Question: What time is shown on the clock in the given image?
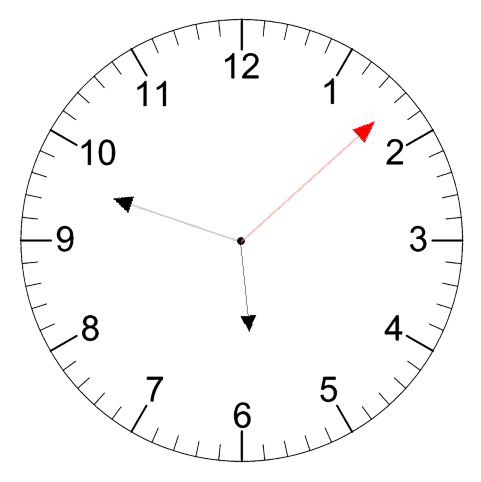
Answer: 05:48:08